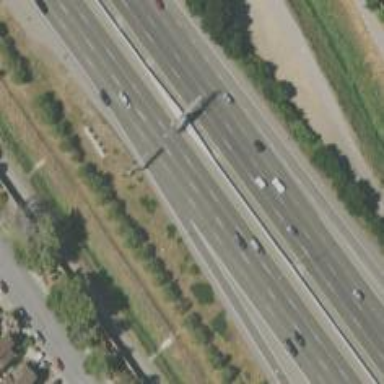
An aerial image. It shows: Motorway junction.